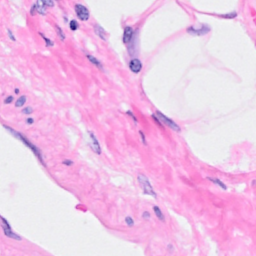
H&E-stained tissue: Breast